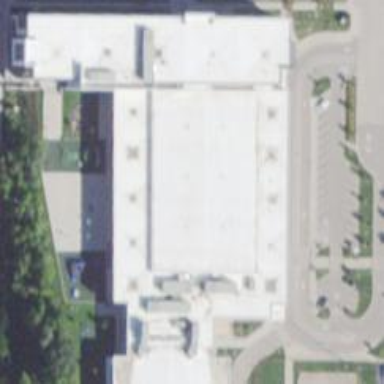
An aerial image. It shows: School building.